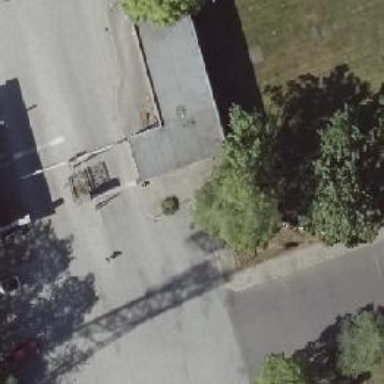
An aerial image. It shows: Sidewalk along the footway.